Question: I'm using a parent FMX.Layouts.TScrollBox to zoom and pan through a child TLayout. Once the TLayout gets bigger than the TScrollBox, panning is possible.
I'd like the (top left) position of the TScrollBox .
Looking through both TScrollBox & TLayout properties I cannot find a position that works for me (tried many). There's other ways to do it, but it seems standard to me and should(?) be included in the base class.
PS: For panning I use TScrollBox.AniCalculations but I don't think that matters/helps.
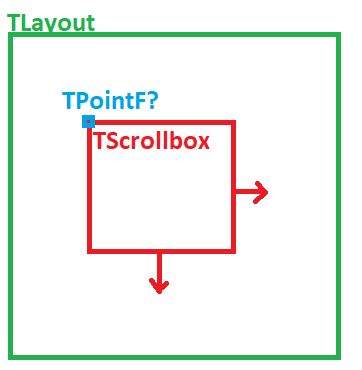
Answer: To read the position use the 'ViewportPosition' property of the 'TScrollBox'. It's a 'TPointF' and is described as:
> Coordinates of the origin of the scrolling viewport specified as the offset from the origin of the content layout of this scroll box.
It is <URL>
If you need an event during panning, use the 'OnViewportPositionChange()' event of type 'TPositionChangeEvent()'
It is not properly documented but is declared as:
'''
TPositionChangeEvent = procedure (Sender: TObject;
const OldViewportPosition, NewViewportPosition: TPointF;
const ContentSizeChanged: Boolean) of object;
'''
Should be quite self explanatory
alternatively 'OnHScrollChange()' and/or 'OnVScrollChange()' of type 'TNotifyEvent'